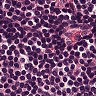
Metastatic tissue present: no